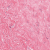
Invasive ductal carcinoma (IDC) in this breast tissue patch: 0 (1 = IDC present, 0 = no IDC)